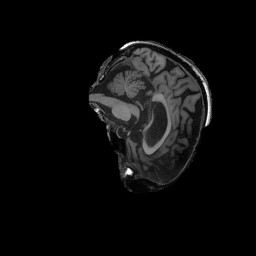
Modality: T1w
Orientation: sagittal
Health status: ill
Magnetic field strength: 3 T